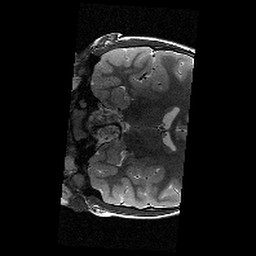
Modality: T2w
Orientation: coronal
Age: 9
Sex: female
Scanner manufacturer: siemens
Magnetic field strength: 3 T
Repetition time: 9.23 s
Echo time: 0.067 s